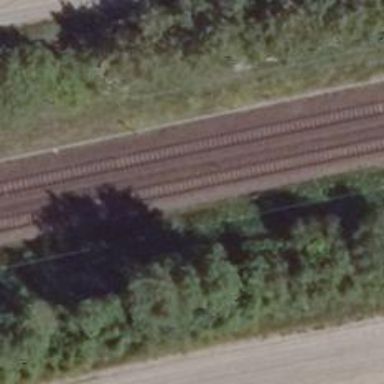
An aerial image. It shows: Railway signal.